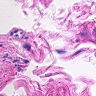
Metastatic tissue present: no